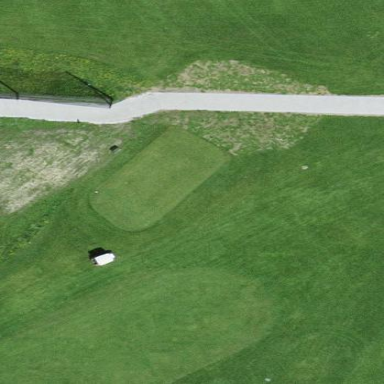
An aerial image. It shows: Golf tee on grassy land.